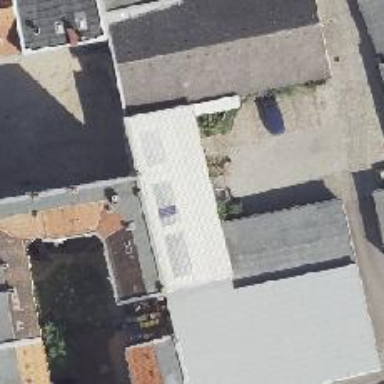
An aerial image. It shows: Funeral hall.